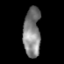
Tissue: prostate
Cell type: T cells
Senescence score: 0.3356
Nuclear area (px): 831
Mean DAPI intensity: 129.823